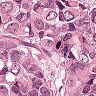
Metastatic tissue present: yes